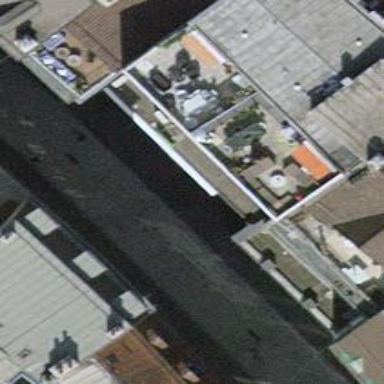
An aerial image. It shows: Clothing store.